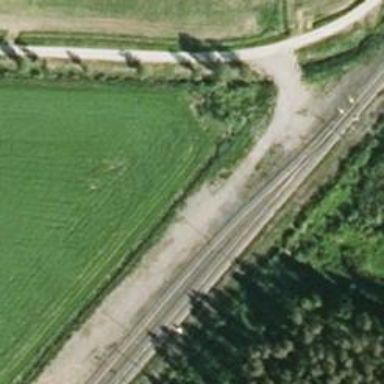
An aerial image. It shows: Railway with continuous electrified contact line.